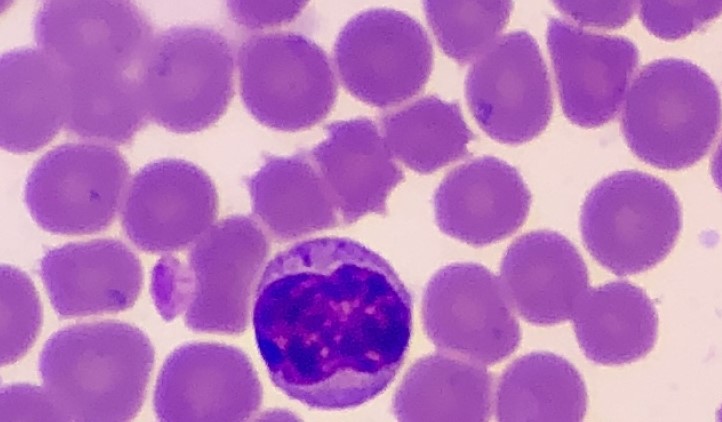
White blood cell type: Monocyte